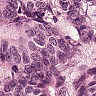
Metastatic tissue present: yes